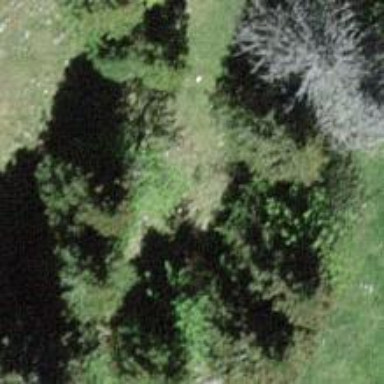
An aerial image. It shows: Needle-leaved tree in natural setting.